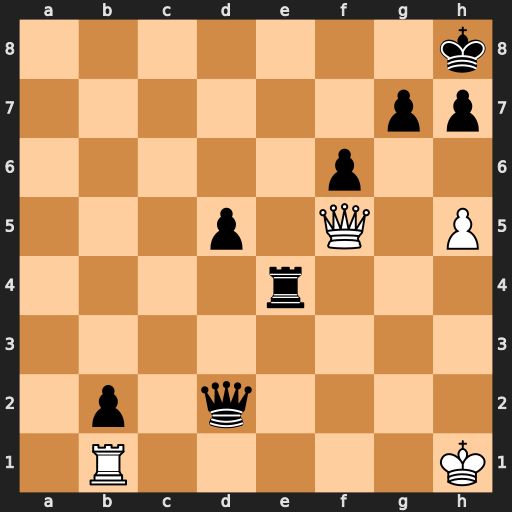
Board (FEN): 7k/6pp/5p2/3p1Q1P/4r3/8/1p1q4/1R5K
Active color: w
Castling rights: -
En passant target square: -
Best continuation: Qc8+ Re8 Qxe8#